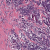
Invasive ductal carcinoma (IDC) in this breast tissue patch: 1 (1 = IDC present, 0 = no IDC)